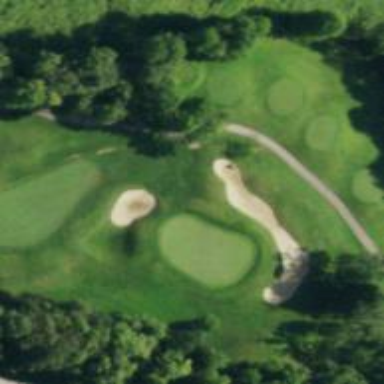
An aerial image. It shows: View of golf hole.